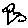
Label: bird